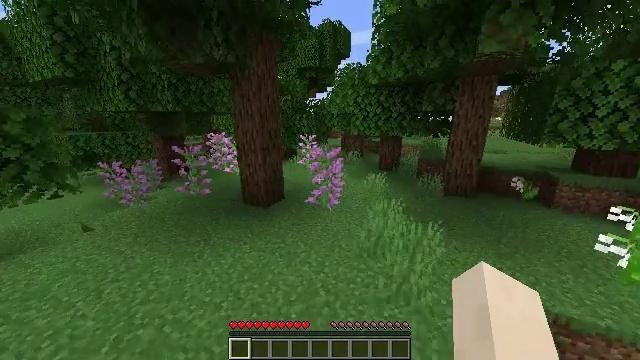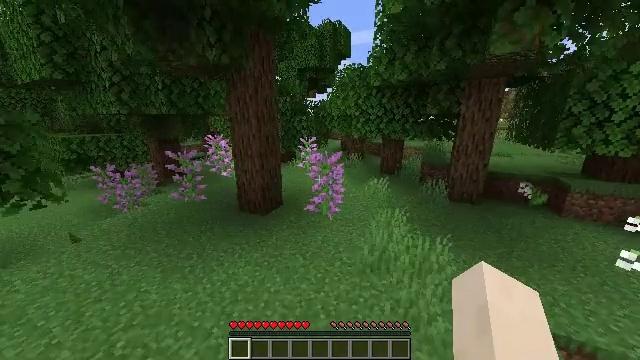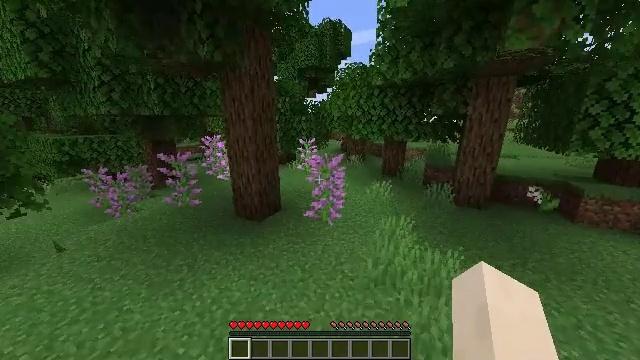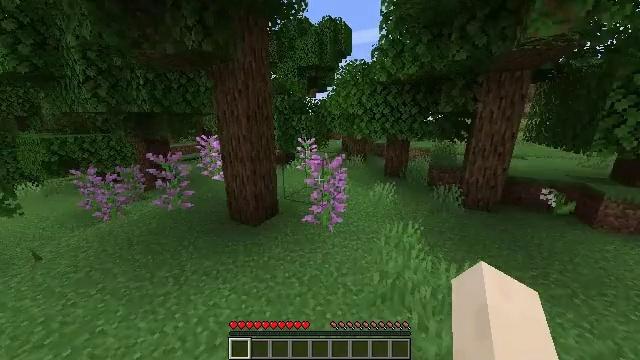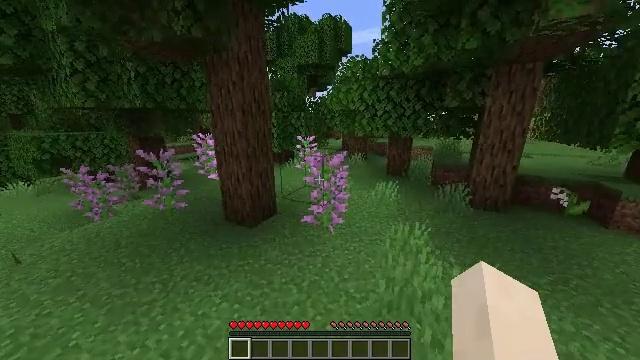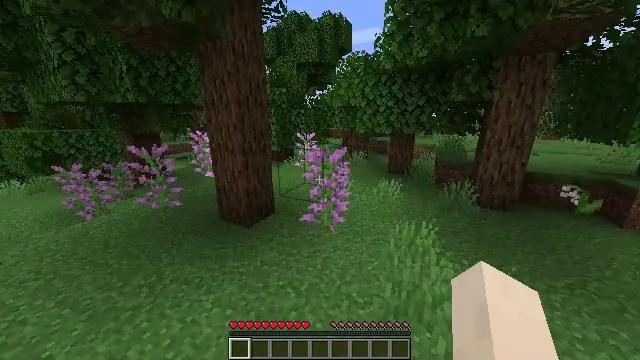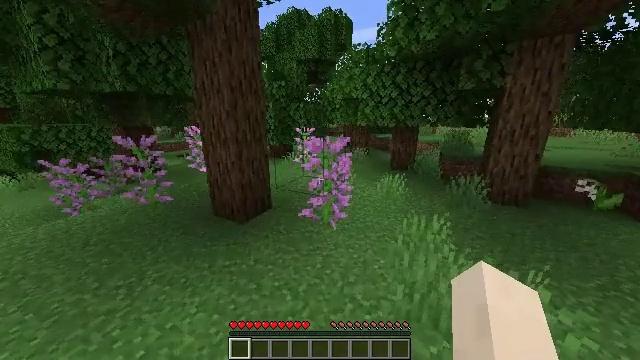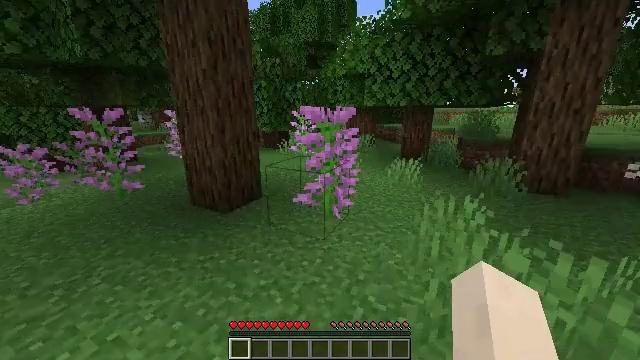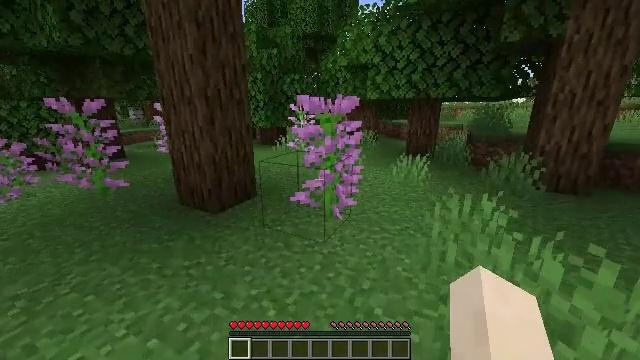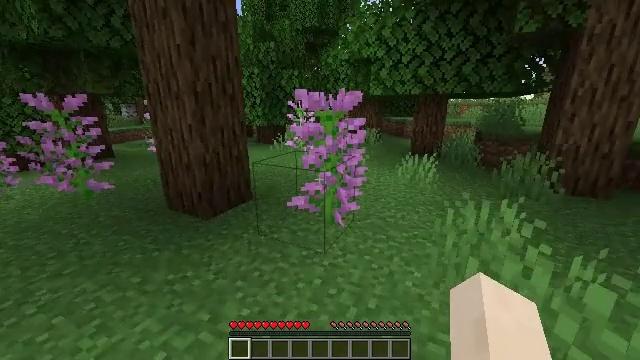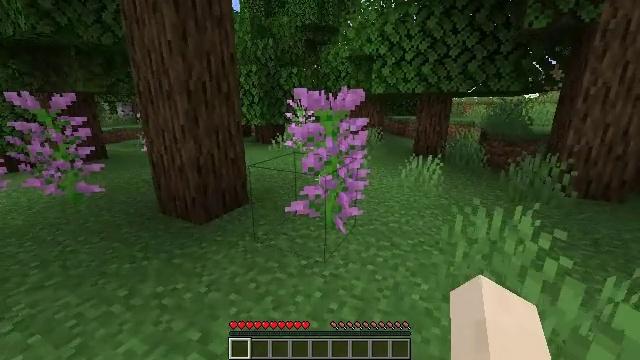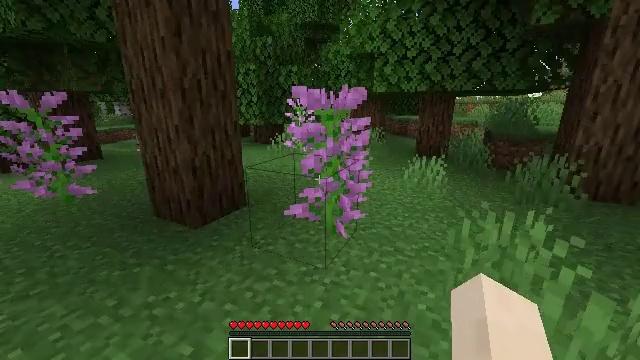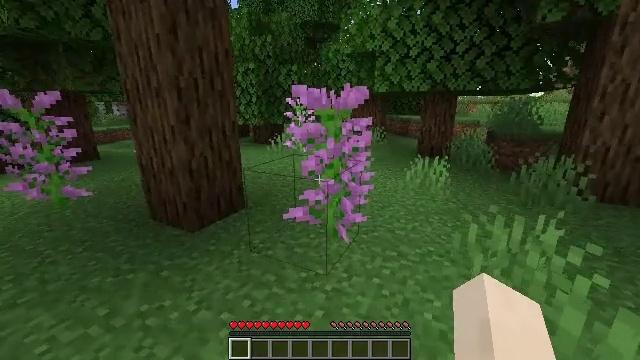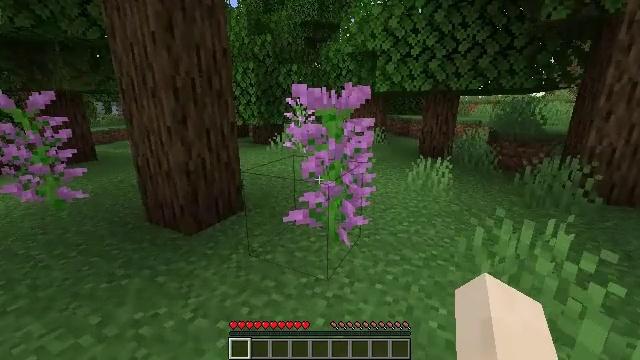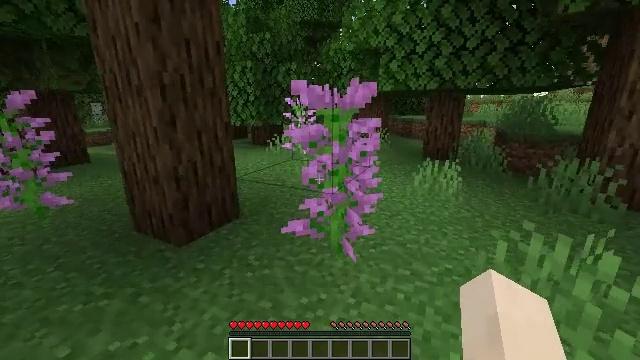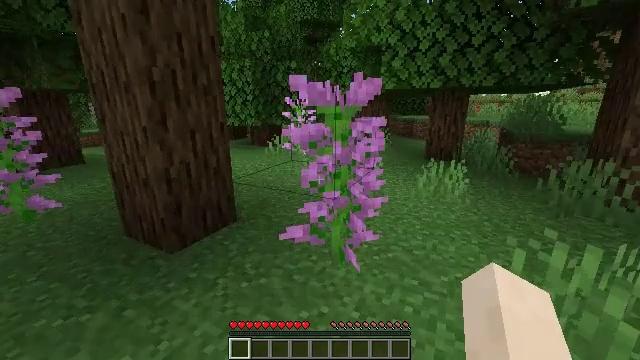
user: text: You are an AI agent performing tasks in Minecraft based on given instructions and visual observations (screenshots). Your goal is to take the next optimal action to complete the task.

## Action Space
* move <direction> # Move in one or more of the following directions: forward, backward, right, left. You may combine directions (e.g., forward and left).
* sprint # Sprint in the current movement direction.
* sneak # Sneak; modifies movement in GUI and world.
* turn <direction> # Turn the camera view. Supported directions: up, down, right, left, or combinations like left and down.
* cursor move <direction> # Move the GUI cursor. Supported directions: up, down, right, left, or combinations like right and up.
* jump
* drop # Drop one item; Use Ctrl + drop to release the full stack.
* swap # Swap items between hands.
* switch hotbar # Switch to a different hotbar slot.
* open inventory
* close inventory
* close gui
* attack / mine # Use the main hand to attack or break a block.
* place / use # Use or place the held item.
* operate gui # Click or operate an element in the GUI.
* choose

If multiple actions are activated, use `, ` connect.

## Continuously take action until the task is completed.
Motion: motion action
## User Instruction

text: Pick up the lilac.
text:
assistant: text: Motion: move forward, attack / mine, jump
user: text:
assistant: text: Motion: move forward, attack / mine, jump
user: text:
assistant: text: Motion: move forward, attack / mine, jump
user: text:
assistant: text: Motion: move forward, attack / mine
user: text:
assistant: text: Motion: move forward, attack / mine
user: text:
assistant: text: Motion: attack / mine
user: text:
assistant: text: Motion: attack / mine
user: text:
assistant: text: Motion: attack / mine
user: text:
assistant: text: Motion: attack / mine
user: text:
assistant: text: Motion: attack / mine
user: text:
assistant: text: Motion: no_op
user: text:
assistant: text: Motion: move forward
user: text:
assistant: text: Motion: move forward
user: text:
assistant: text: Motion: move forward
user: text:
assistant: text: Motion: move forward
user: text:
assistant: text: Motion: move forward, attack / mine
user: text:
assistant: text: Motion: move forward, attack / mine
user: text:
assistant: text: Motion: move forward, attack / mine
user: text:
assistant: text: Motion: move forward
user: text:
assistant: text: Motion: no_op
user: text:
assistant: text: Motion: no_op
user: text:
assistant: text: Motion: no_op
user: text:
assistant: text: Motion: no_op
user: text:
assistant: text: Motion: no_op
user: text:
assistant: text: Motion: move forward
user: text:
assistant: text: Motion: move forward
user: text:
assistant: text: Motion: move forward
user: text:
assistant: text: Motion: move forward
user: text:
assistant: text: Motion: move forward
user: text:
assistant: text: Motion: move forward